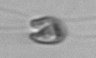
Label: flagellate_morphotype1